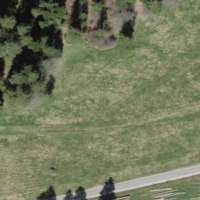
EUNIS habitat code: 43
Species observed at this site:
Cirsium palustre